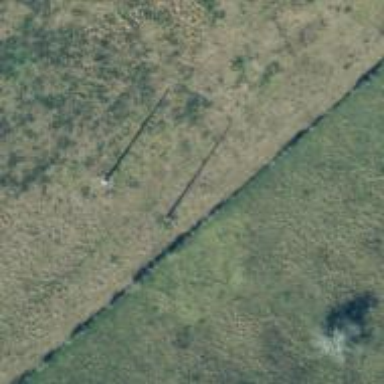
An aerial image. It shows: Power pole.